Question: I am trying to run Windows Phone 8.1 unit tests from the command line using the <URL>:

The unit test is discovered in Visual Studio and I am able to run it successfully:
'''
[TestClass]
public class UnitTest1
{
[TestMethod]
public void TestMethod1()
{
Assert.IsTrue(true);
}
}
'''
The next step is to create a new 'AppPackage' from my test project which generated the desired '.appx' file. Then I tried to run the unit test contained in this file using the following command:
'''
vstest.console.exe /InIsolation /settings:Test.runsettings UnitTestApp1_1.0.0.0_x86_Debug.appx
'''
where 'Test.runsettings' looks like this:
'''
<?xml version="1.0" encoding="utf-8"?>
<RunSettings>
<MSPhoneTest>
<TargetDevice>Emulator WVGA</TargetDevice>
</MSPhoneTest>
</RunSettings>
'''
This command started the emulator but fails with this error:
> Error: Installation of package 'D:\work\WP81UnitTestApp\UnitTestApp1\AppPackages\UnitTestApp1_1.0.0.0_x86_Debug_Test\UnitTestApp1_1.0.0.0_x86_Debug.appx' failed with Error: (0xFFFFFFFF) To run unit tests for a Windows Phone app, the app must target Windows Phone 8 or higher..
Any idea what might be wrong?
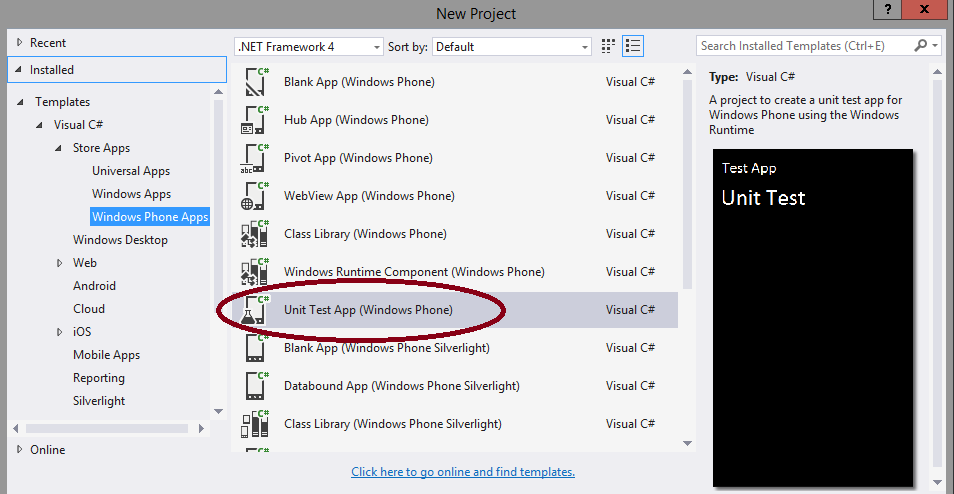
Answer: Turns out that I was using a wrong emulator name in my 'Test.runsettings' file. Changing it to this made my tests work:
'''
<?xml version="1.0" encoding="utf-8"?>
<RunSettings>
<MSPhoneTest>
<TargetDevice>Emulator 8.1 WVGA 4 inch 512MB</TargetDevice>
</MSPhoneTest>
</RunSettings>
'''